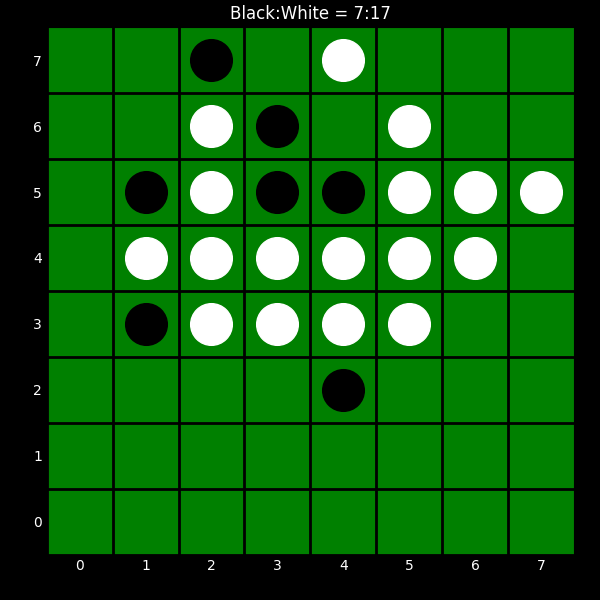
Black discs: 7
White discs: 17